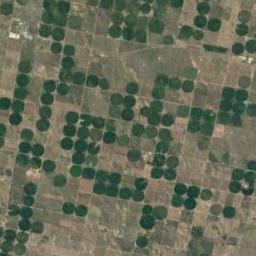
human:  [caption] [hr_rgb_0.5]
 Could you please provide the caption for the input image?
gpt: There are some bare circle farmland and green circle farmland .

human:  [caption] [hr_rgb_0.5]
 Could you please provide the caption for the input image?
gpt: Many densely arranged green and tan circular farmland .

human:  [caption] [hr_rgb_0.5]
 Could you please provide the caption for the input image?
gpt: Many dark green circular farmlands are on the wasteland .

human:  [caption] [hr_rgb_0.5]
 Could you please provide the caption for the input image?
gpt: There are two large round green fields on the left .

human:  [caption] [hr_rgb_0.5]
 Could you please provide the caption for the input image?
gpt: There are dozens of green circular farmlands of the same size distributed irregularly .